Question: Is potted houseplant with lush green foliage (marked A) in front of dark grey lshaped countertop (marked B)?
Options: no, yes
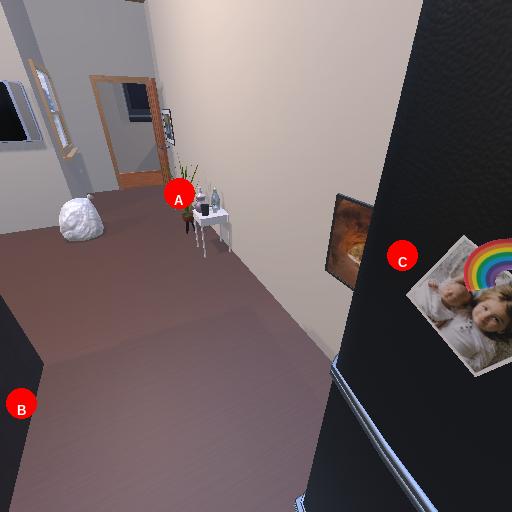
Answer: no